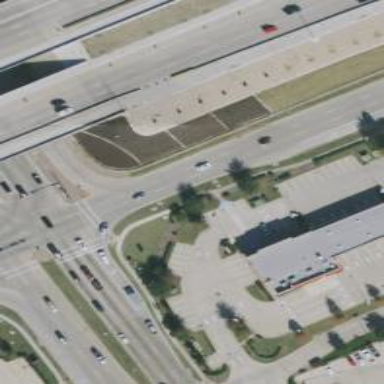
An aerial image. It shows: Secondary road with frontage road alongside.